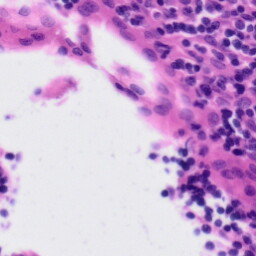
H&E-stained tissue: Tonsil